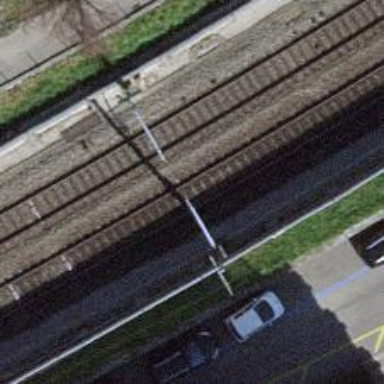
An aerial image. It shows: Railway signal.